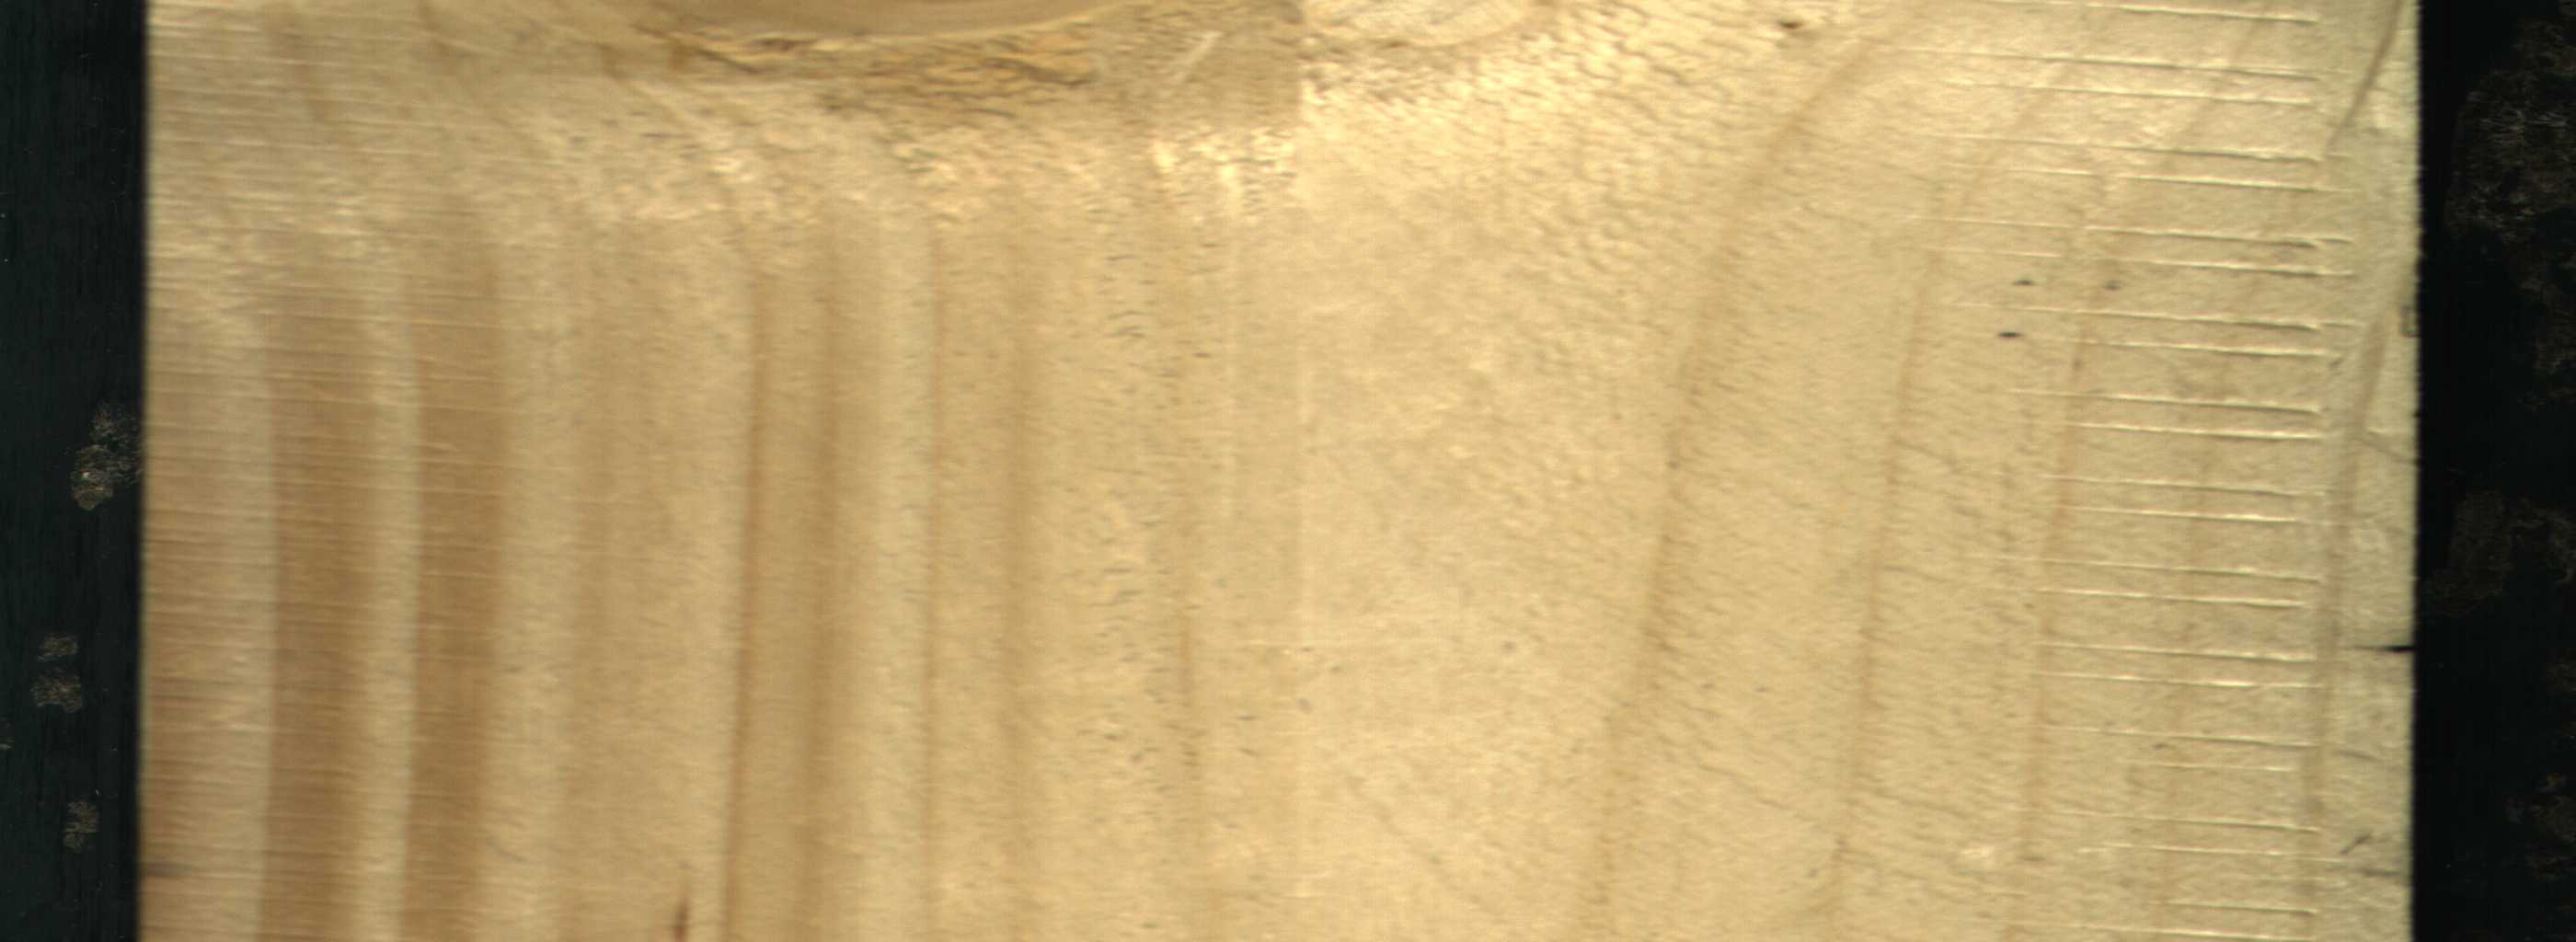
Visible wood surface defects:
Live_Knot